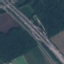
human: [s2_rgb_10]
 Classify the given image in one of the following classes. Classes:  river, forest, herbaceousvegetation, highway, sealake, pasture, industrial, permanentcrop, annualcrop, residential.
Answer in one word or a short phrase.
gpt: Highway